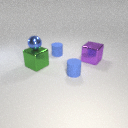
large purple metal cube to the right of small blue rubber cylinder